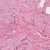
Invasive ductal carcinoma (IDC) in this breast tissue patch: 1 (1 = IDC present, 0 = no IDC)